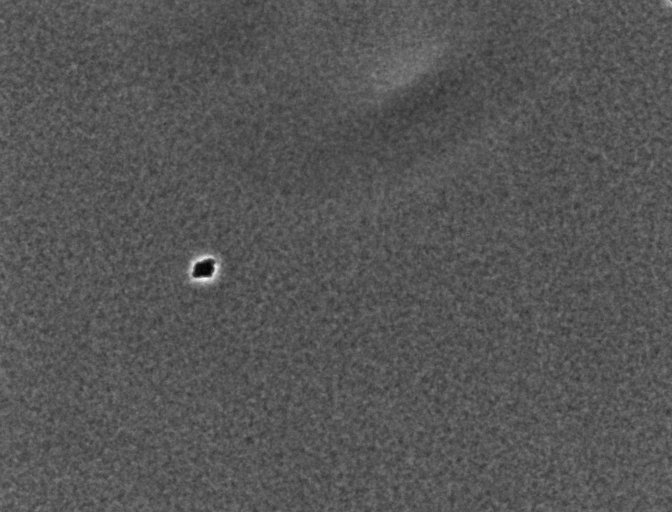
Phase contrast microscopy, 20x objective, 3 h incubation